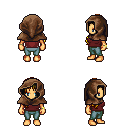
a pixel art fantasy rpg character, female body template, human, tanned skin, maroon pirate shirt, teal pants, blonde right-swept hairstyle, cloth hood, bracelets, four views (front, back, left, right), 2x2 character sprite sheet, small pixel art, hard edges, no anti-aliasing